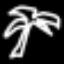
Label: palm tree